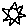
Label: sun